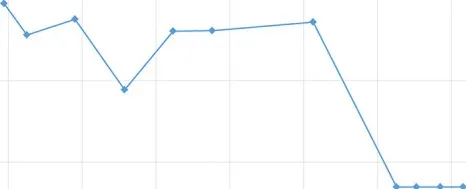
Dynamic change of CSF IL-10 concentrations during the whole treatment.
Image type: chart (chart)